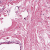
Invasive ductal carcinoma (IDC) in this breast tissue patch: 0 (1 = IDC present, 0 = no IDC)